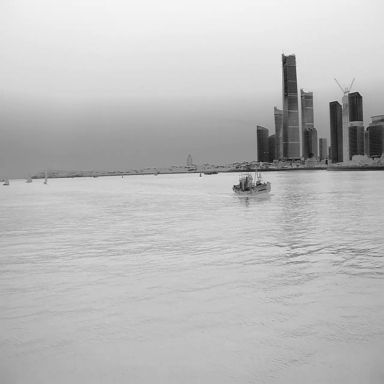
There are five objects shown in the infrared image, including a container_ship, a bulk_carrier, and three sailboats.